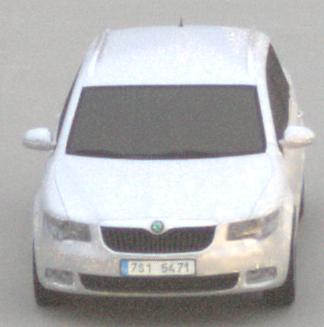
Make: Skoda
Model: Superb Combi 1.4 TSI
Detailed model: Superb (II) Combi
Model produced from: 2010/01
Model produced until: 2011/10
Doors: 5
Color: white
Road condition: dry road
Daytime: sunrise or sunset
Contrast: low contrast